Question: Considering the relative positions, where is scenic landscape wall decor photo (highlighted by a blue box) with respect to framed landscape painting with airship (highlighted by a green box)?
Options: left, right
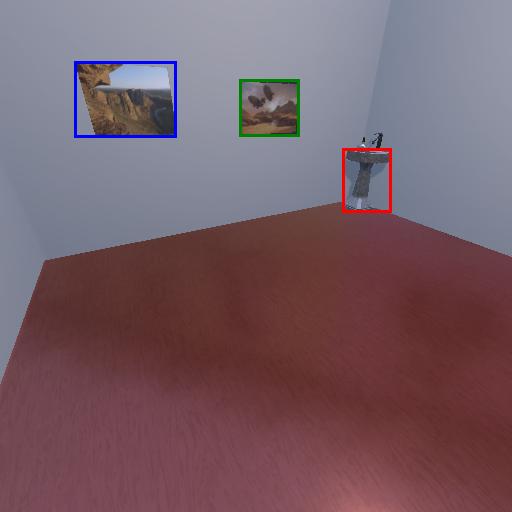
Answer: left